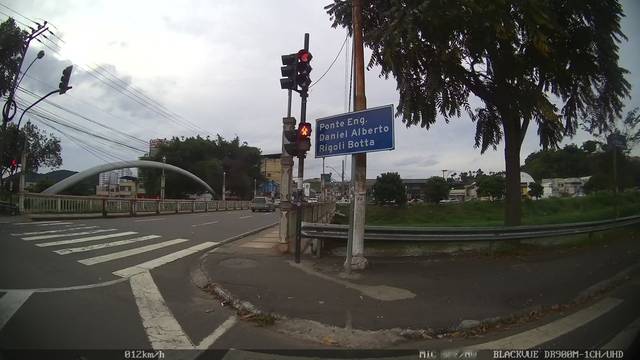
Region: Brazil
Coordinates: -21.745, -43.363